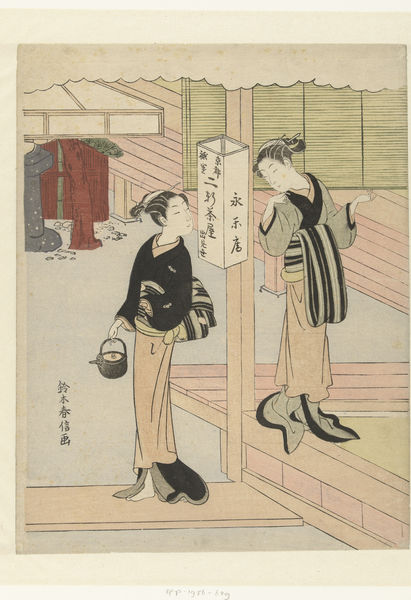
Titel: Twee serveersters van het Eirakuya theehuis in Gion, Kyoto
Künstler: Suzuki Harunobu
Standort: Amsterdam
Institution: Rijksmuseum
Schlagwörter: blue, people, red, white, women, black, conversation, dress, female, figures, green, hair, room, talking, tea, yellow, japanese, pink, floor, wooden, japanisch, wood, tree, building, girl, orange, water, costume, feet, light, path, shutters, drawing, color, humor, faces, writing, peach, lantern, trunk, ink, art, foot, lithograph, asian, needles, japan, teapot, china, script, tan, text, ceremony, geisha, beams, words, satire, kettle, shades, interiour, pastell, rooms, kimono, symbols, statu, asia, blinds, gestures, striped, footprints, deck, bamboo, blockprint, characters, status, graceful, kimonos, passing, bathhouse, obie, obi, proximity